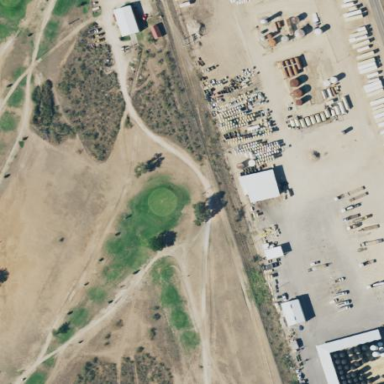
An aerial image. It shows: Well-maintained grassy area designated as golf fairway.